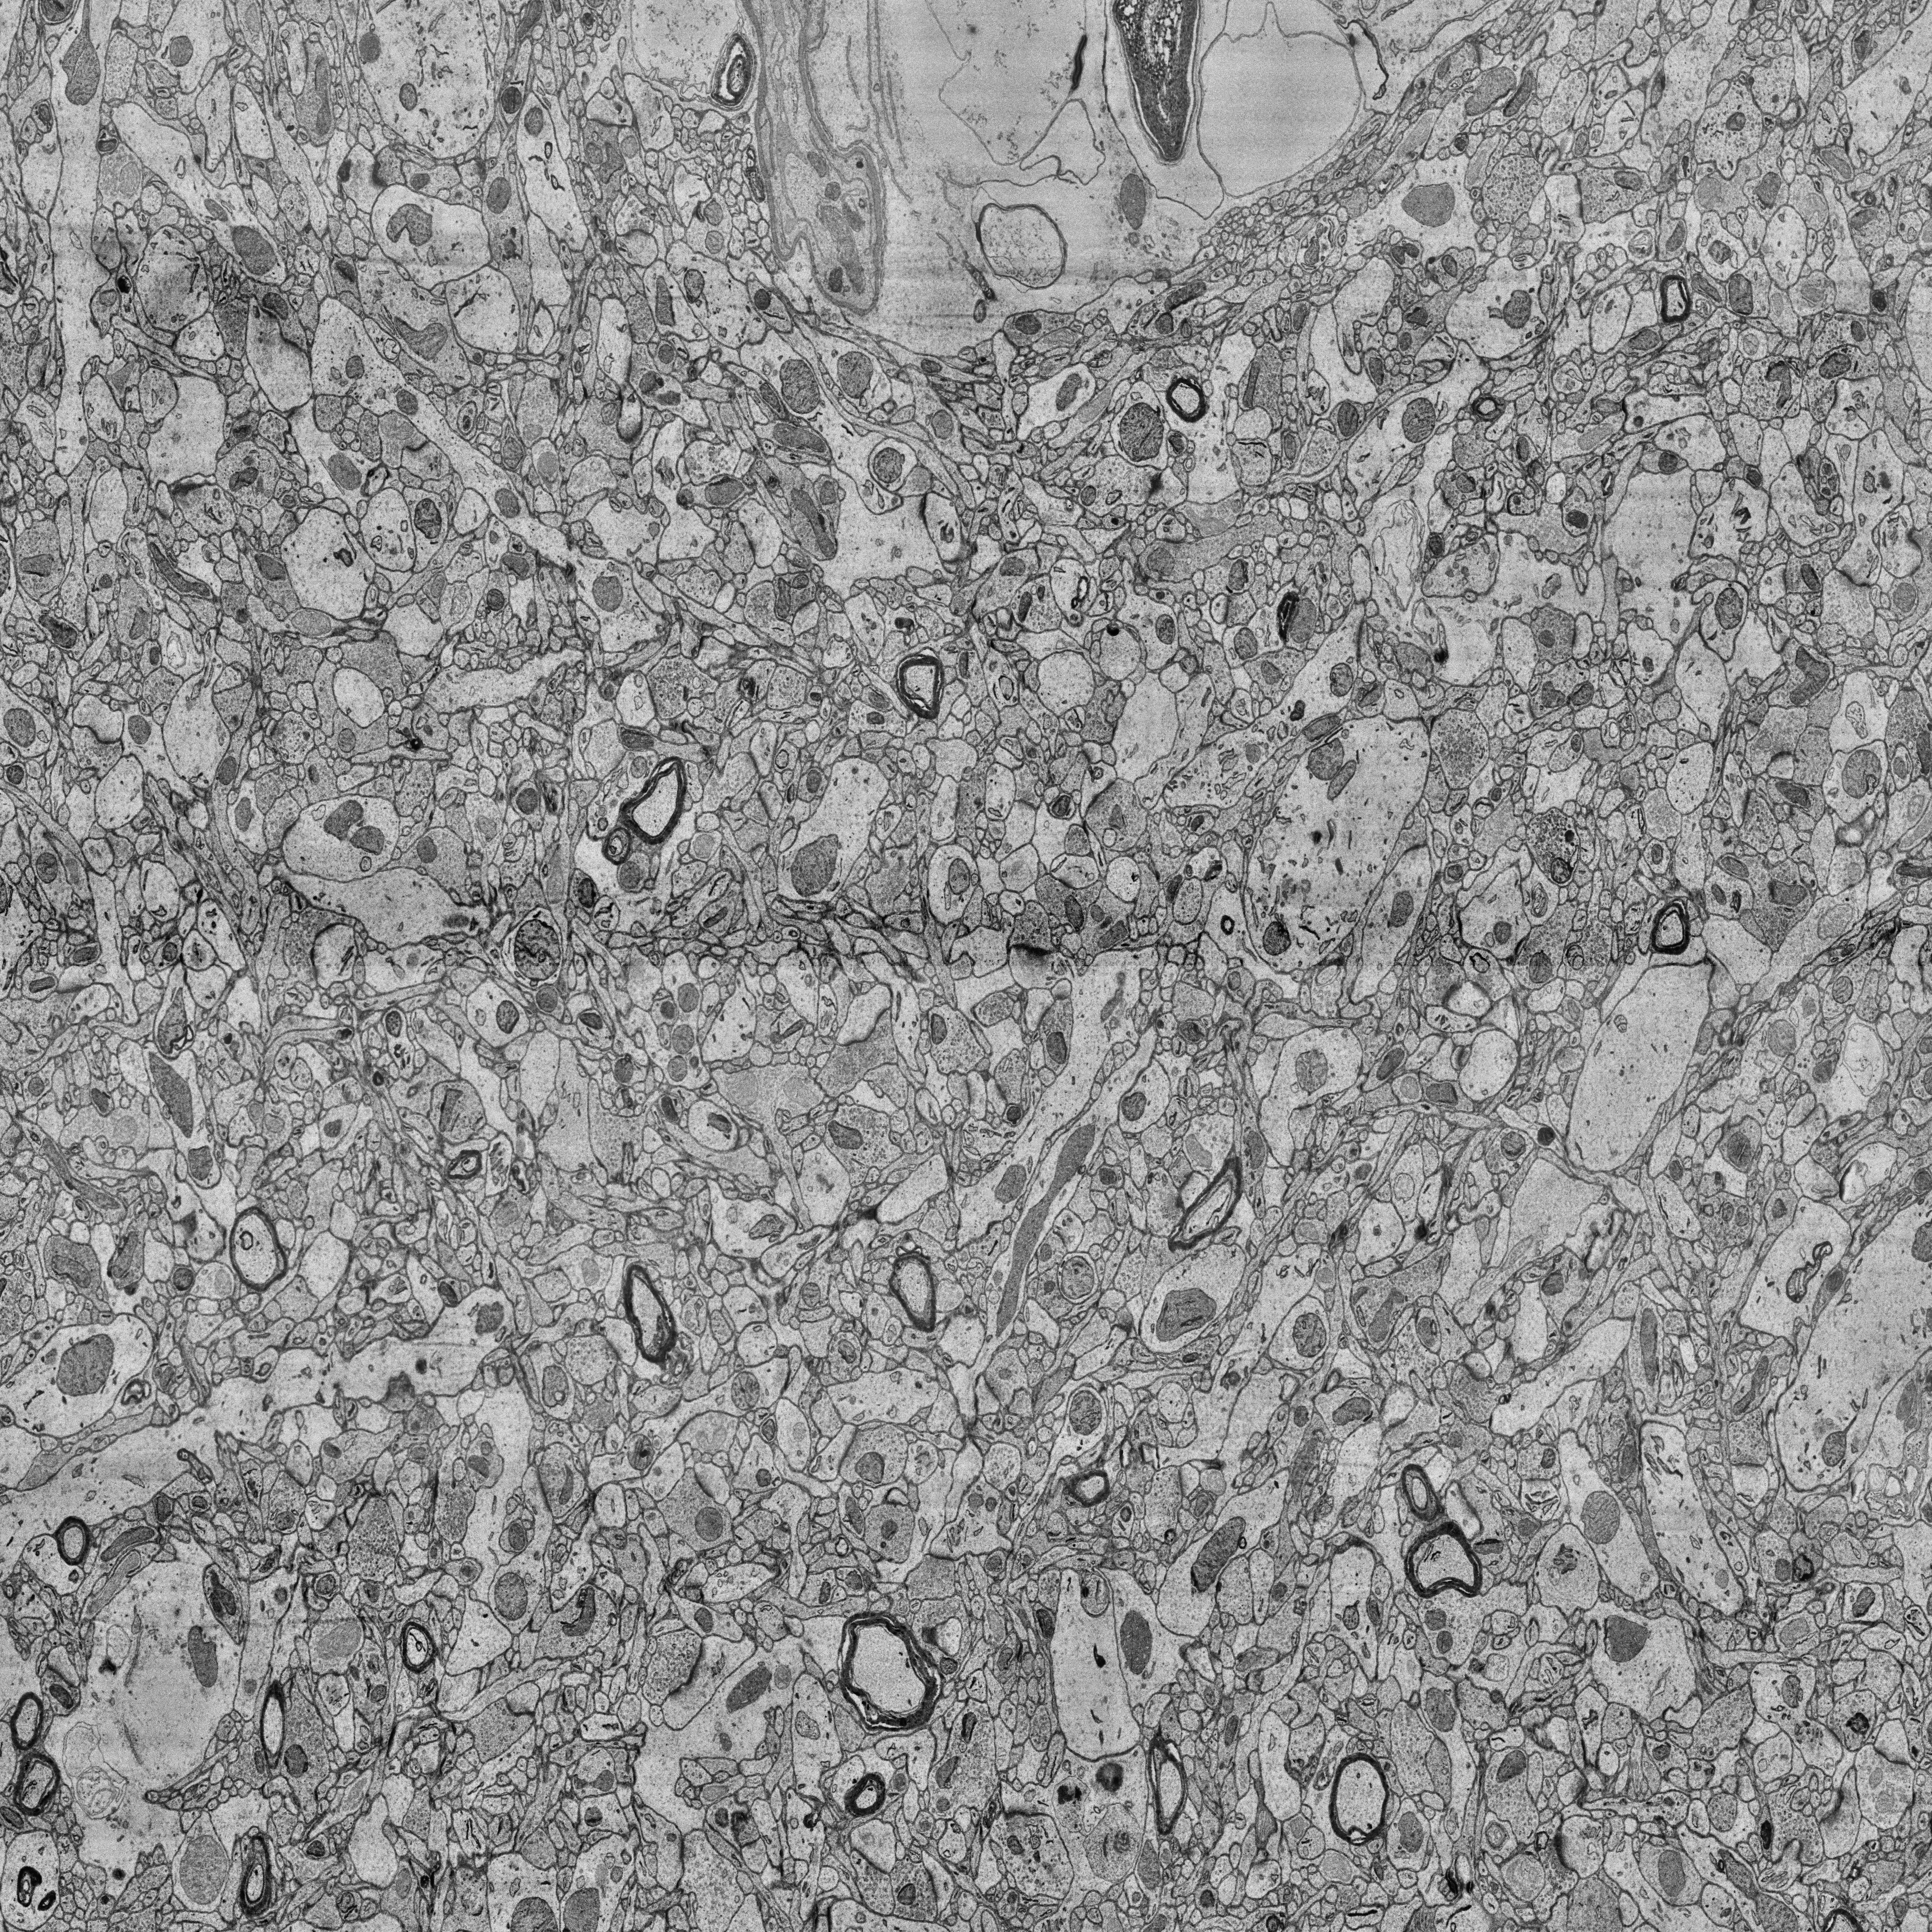
Electron microscopy slice of human cortex tissue
Slice depth (z): 40
Mitochondria instances in slice: 487